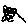
Label: cat